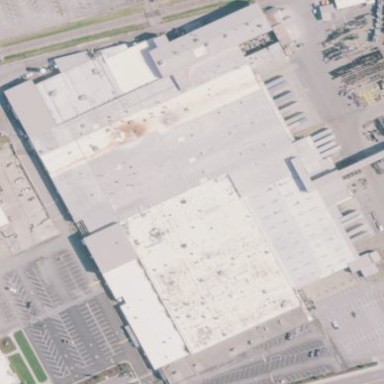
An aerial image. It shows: Industrial building.